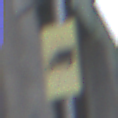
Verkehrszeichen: KFZZulaessigeGesamtmasse3Komma5TOhnePfeilsymbol
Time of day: MorningAfternoon
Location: Outdoor (Suburban)
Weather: Overcast
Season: NotSpecified
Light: Natural